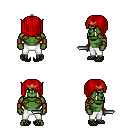
a pixel art fantasy rpg character, male body template, orc, green skin, leather shoulder armor, white pants, red pageboy hairstyle, bronze tiara, leather bracers, ghillies, dagger, four views (front, back, left, right), 2x2 character sprite sheet, small pixel art, hard edges, no anti-aliasing